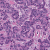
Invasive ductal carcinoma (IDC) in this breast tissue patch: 1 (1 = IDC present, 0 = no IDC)